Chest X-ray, AP view. Patient: 29 years old, sex F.
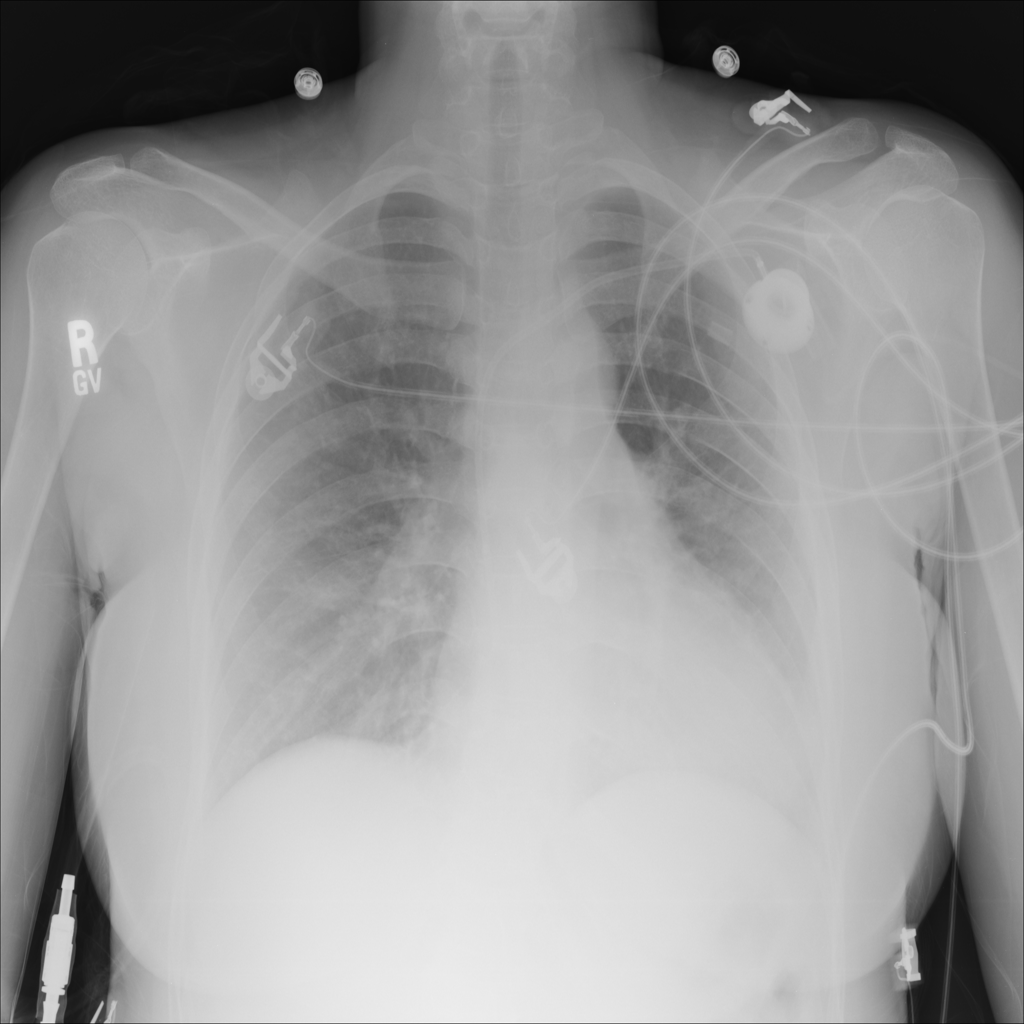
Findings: No Finding